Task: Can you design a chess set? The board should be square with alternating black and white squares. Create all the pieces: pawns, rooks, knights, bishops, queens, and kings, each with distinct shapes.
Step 506:
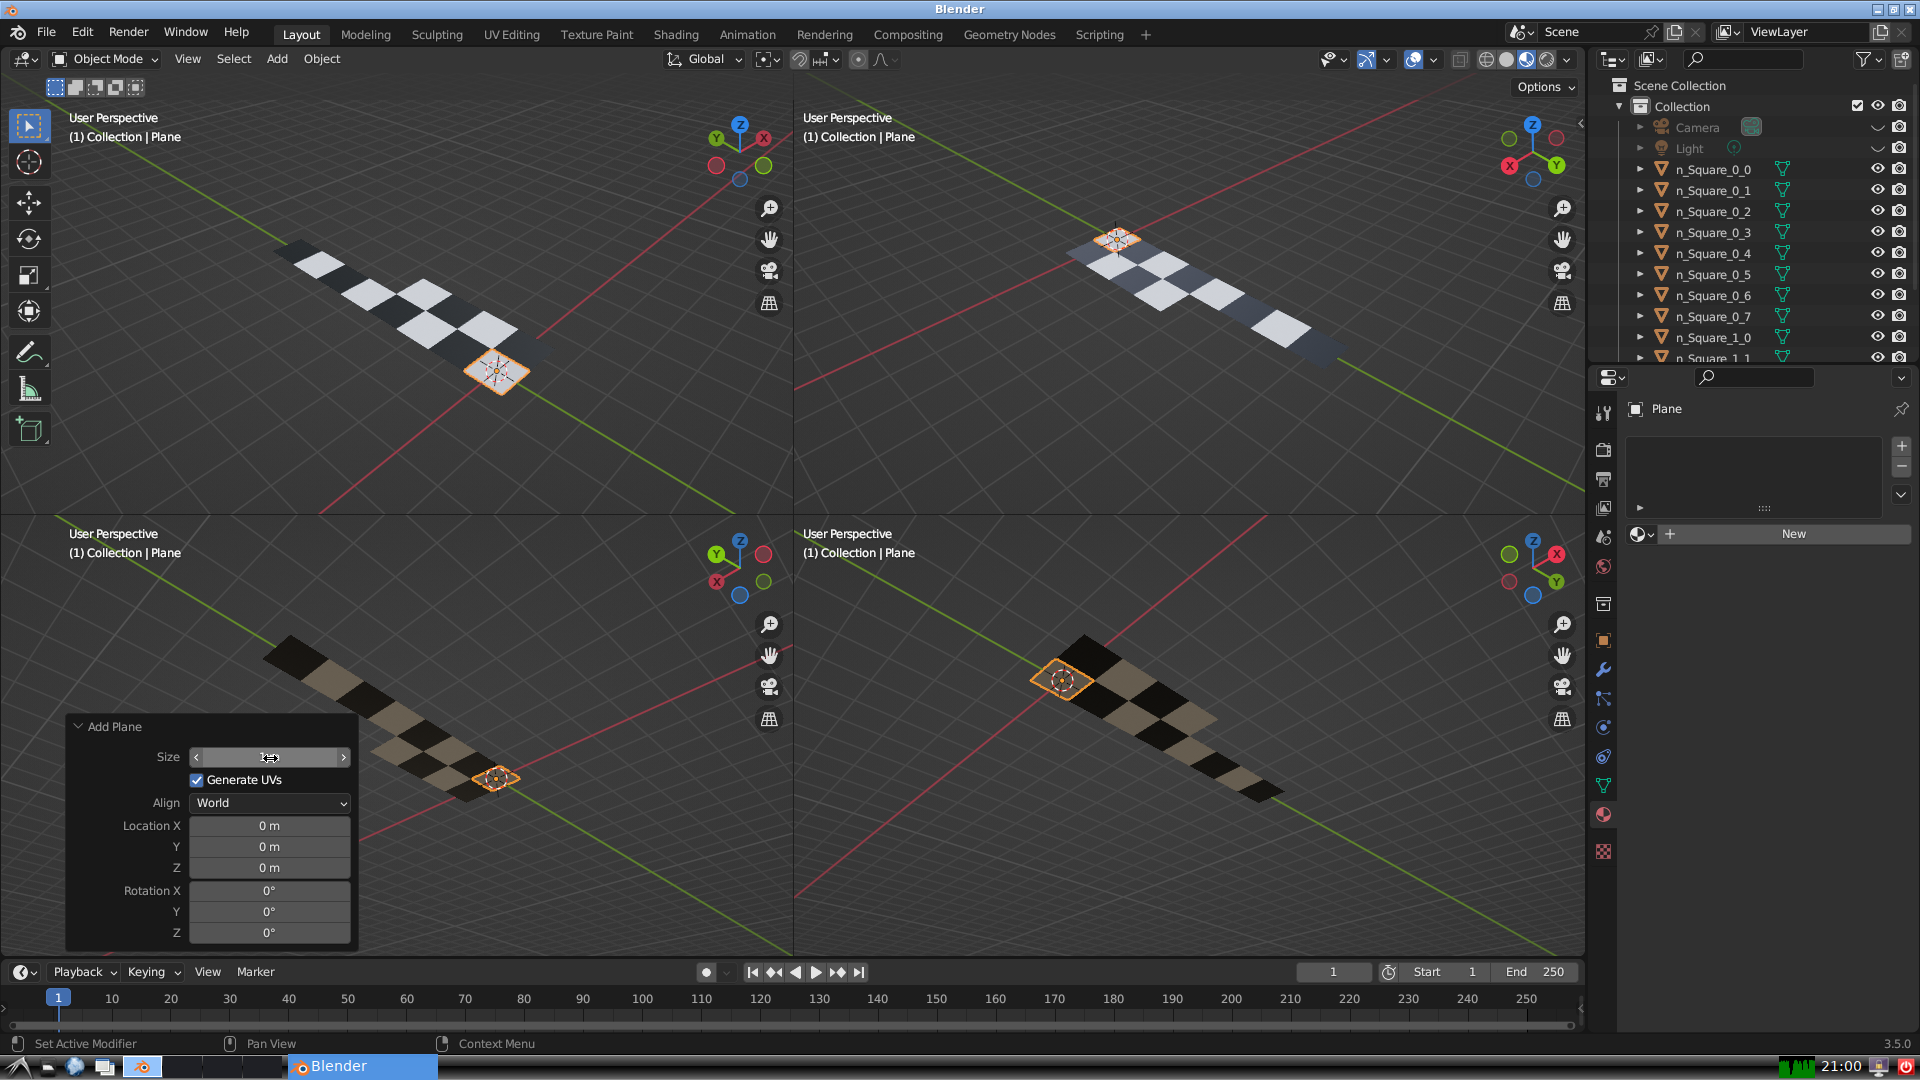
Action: {"mouse_move": [960, 540]}